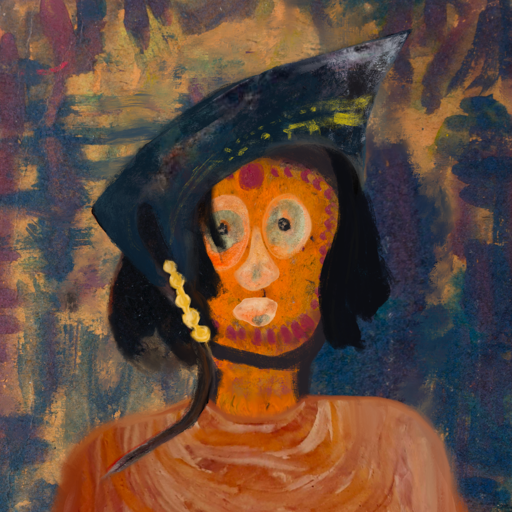
Background: InTheSun, Head And Neck Front: Doll, Face Front: Childish, Bust: Pious_Lady, Hair Front: Mosgoul, Head Accessory: Irani, Second Necklace: Blank, Necklace: Blank, Baby: Blank